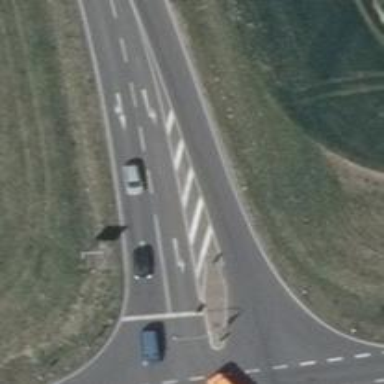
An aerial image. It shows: Secondary road with asphalt surface.